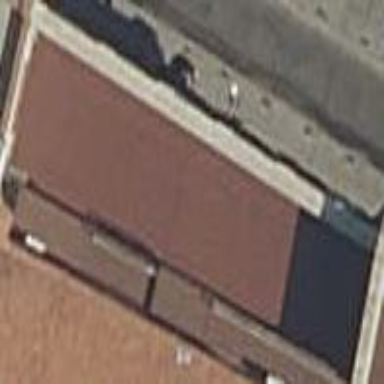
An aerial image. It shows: Part of building.